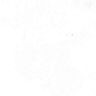
Metastatic tissue present: no